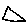
Label: triangle